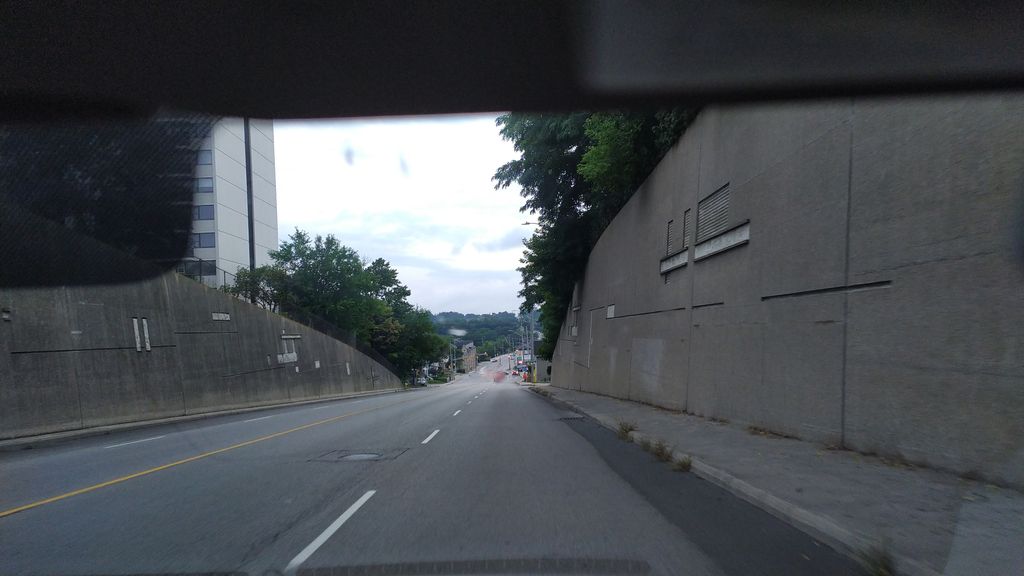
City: kitchener-waterloo